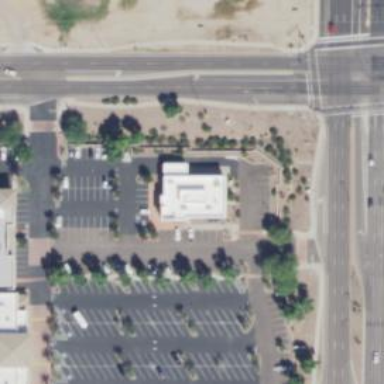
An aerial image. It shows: Healthcare clinic.